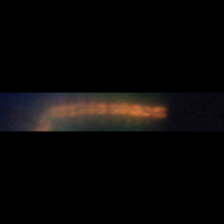
Taxon: Chaetoceros
Group: Diatoms